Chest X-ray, PA view. Patient: 57 years old, sex M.
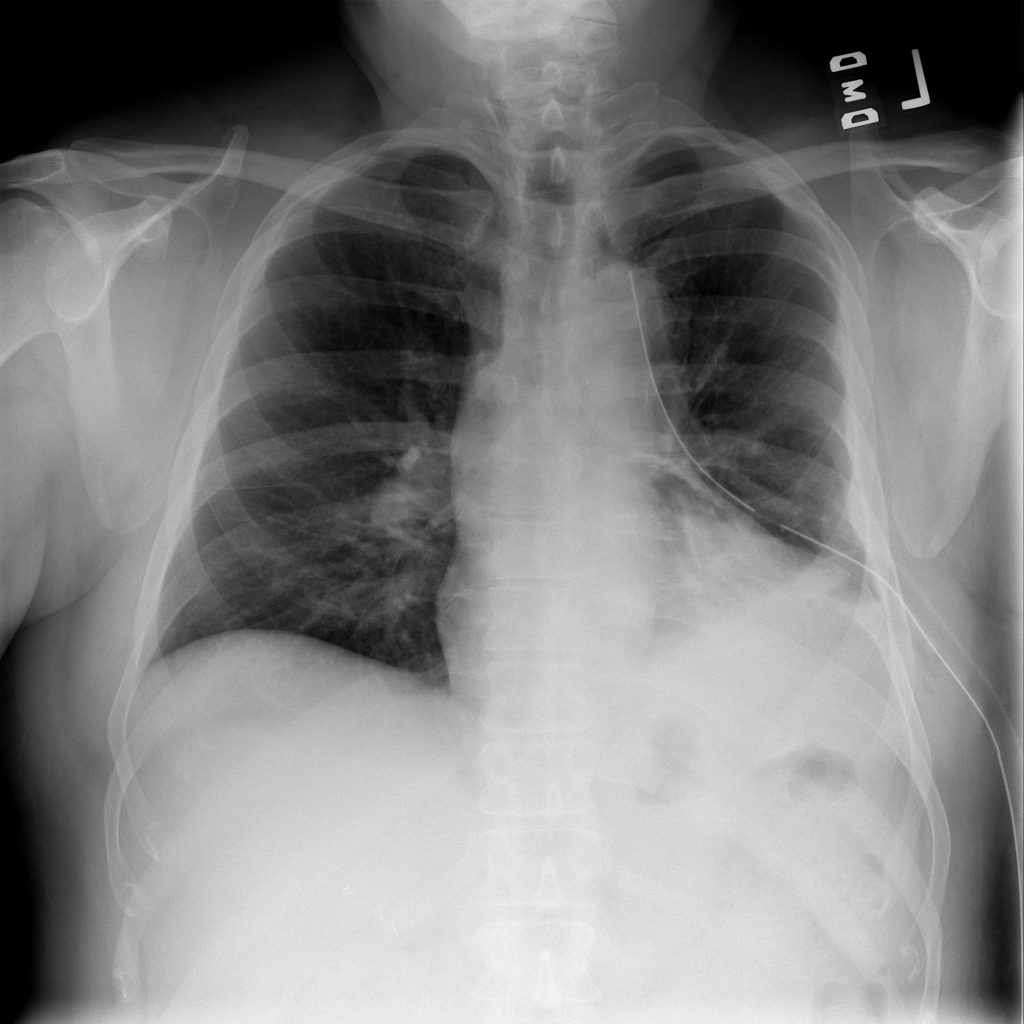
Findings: Atelectasis